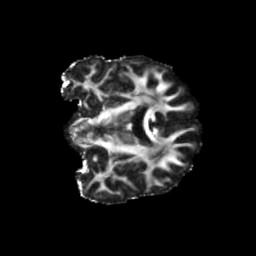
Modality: FA
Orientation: coronal
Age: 50
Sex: male
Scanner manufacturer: siemens
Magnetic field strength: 3 T
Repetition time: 3.23 s
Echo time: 0.0892 s